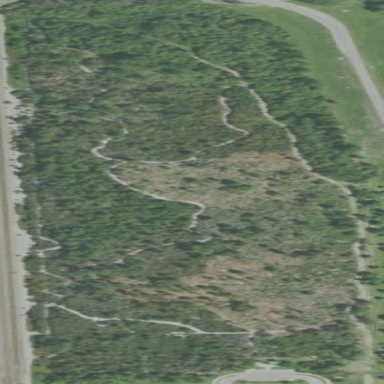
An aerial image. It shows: Nature reserve with scrub vegetation.